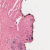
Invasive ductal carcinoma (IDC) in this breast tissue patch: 0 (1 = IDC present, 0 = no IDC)